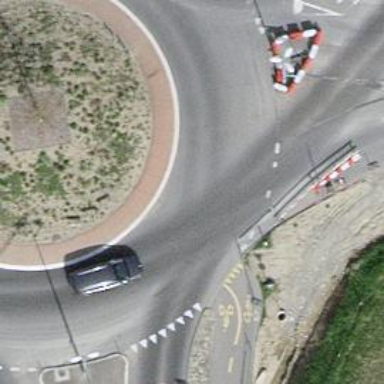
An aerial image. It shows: Asphalt road that is secondary route leading to roundabout.